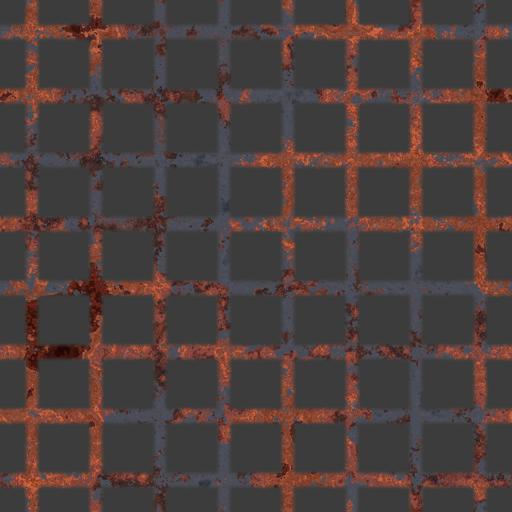
Tags: metal walkway steel